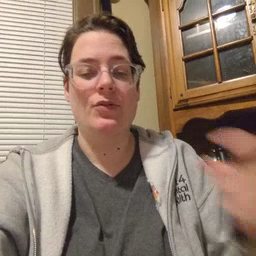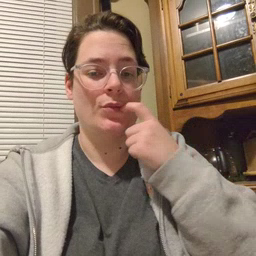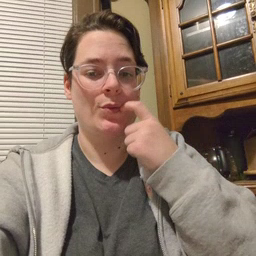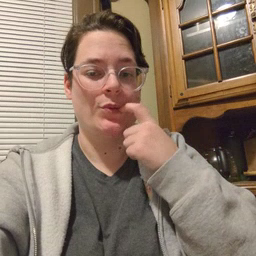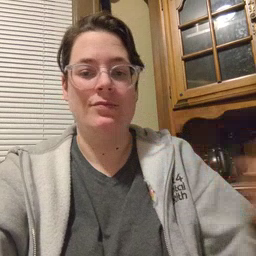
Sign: tooth